Question: ListFragment generates the following view :

I am trying to eliminate the white lines and nothing has helped so far. Any suggestions?
Layout code:
'''
<TextView xmlns:android= " http: //schemas.android.com/apk/res/android"
android:id="@+id/Genere_list"
android:textAppearance="?android:attr/listViewStyle"
android:layout_width="match_parent"
android:layout_height="wrap_content"
android:background="@android:color/black"
android:textColor="@android:color/white" />
'''
The code used to create the view:
'''
@Override
public void onActivityCreated(Bundle savedInstanceState) {
super.onActivityCreated(savedInstanceState);
setListAdapter(new ArrayAdapter<String>(getActivity(),
R.layout.test_album_view, Generes.GENERE_TITLES));
}
'''
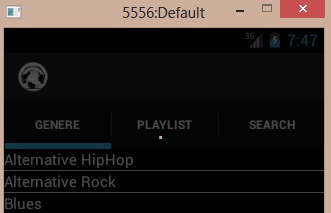
Answer: '''
@Override
public void onActivityCreated(Bundle savedInstanceState) {
super.onActivityCreated(savedInstanceState);
getListView().setDivider(null);
setListAdapter(new ArrayAdapter<String>(getActivity(), R.layout.test_album_view, Generes.GENERE_TITLES));
}
'''